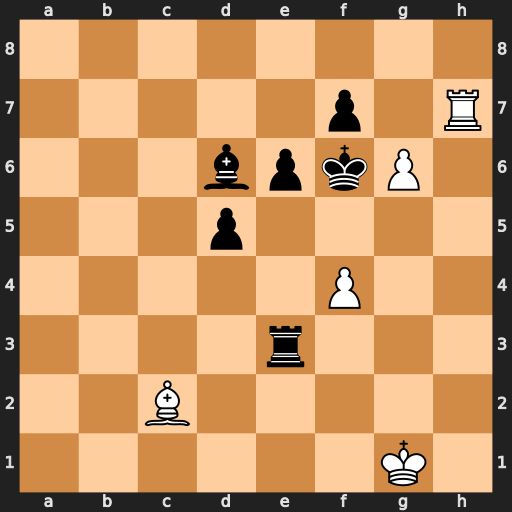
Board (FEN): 8/5p1R/3bpkP1/3p4/5P2/4r3/2B5/6K1
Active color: w
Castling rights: -
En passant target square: -
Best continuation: Rxf7#